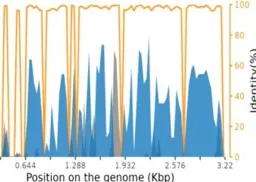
Sequence reads mapped to HBV in CSF from NGS results. Sequence reads of HBV DNA in CSF with a total coverage of 69.18%, and ,an average depth of 6.22 X.
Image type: chart (chart)